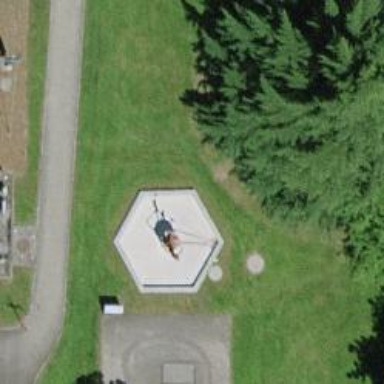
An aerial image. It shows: Fountain.